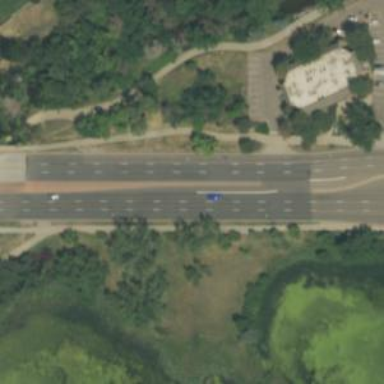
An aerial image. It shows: Primary road with asphalt surface. There is separate sidewalk.